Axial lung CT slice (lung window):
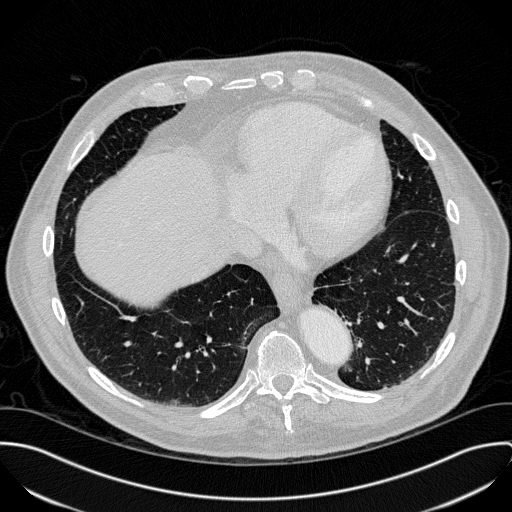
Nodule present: no